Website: slack
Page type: billing-address
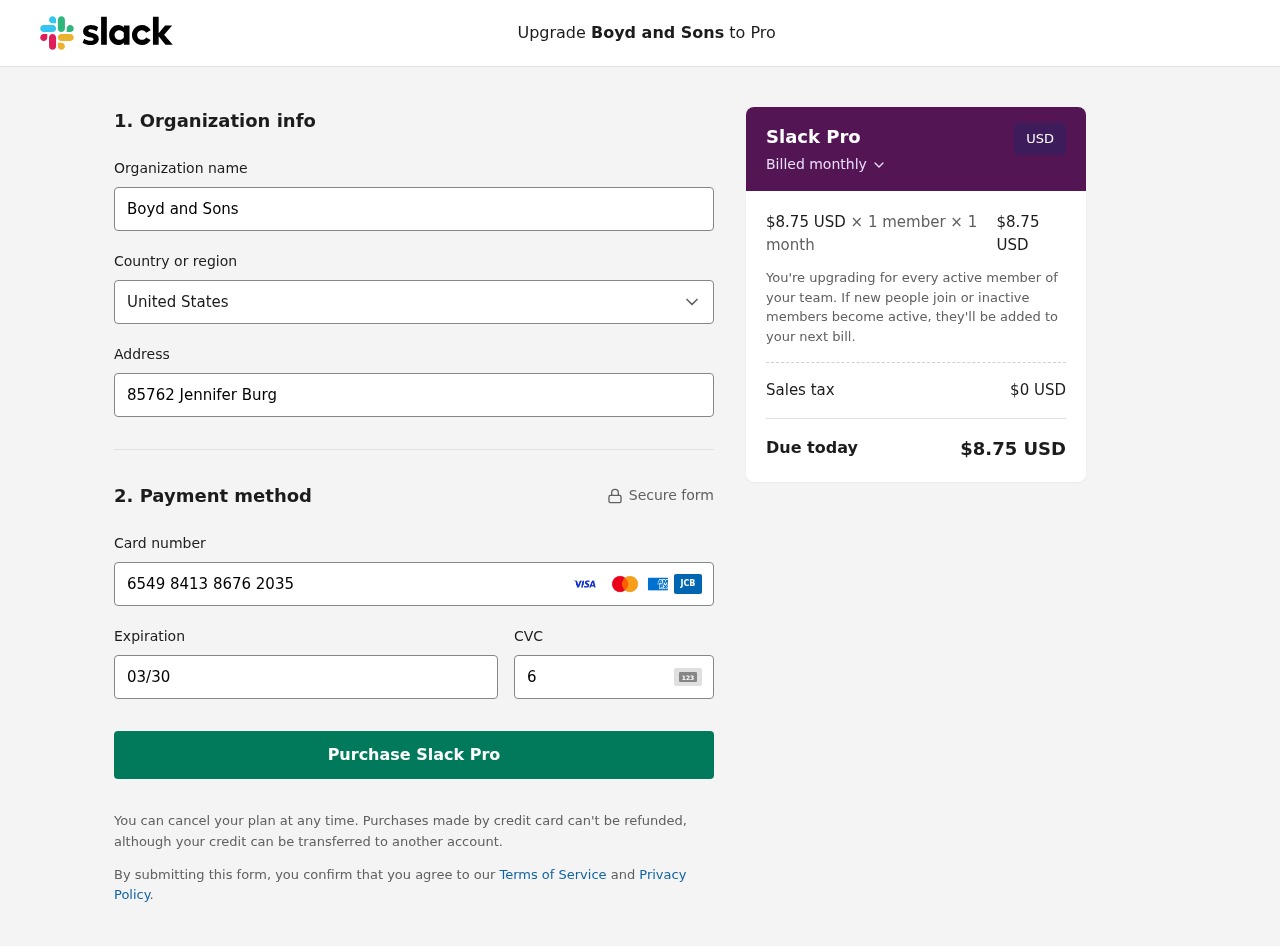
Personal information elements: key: PII_CARD_CVV
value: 631
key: PII_CARD_EXPIRY
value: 03/30
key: PII_CARD_NUMBER
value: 6549 8413 8676 2035
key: PII_COMPANY
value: Boyd and Sons
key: PII_COUNTRY
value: United States
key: PII_STREET
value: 85762 Jennifer Burg
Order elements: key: ORDER_PRICE_PER_MEMBER
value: $8.75 USD
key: ORDER_MEMBER_COUNT
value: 1
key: ORDER_MONTH_COUNT
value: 1
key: ORDER_SUBTOTAL
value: $8.75 USD
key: ORDER_TAX
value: $0
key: ORDER_TOTAL
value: $8.75 USD